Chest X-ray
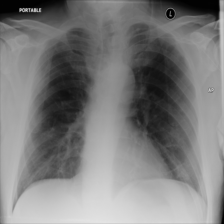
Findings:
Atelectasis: negative
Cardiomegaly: negative
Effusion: negative
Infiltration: negative
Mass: negative
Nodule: negative
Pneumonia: negative
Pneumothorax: negative
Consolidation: negative
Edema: negative
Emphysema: negative
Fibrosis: negative
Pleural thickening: negative
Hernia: negative